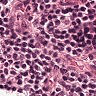
Metastatic tissue present: no